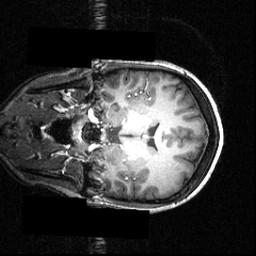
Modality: T1w
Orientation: coronal
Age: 16
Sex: female
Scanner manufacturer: siemens
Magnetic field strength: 3.951 T
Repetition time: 1.5 s
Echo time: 0.00335 s